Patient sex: F
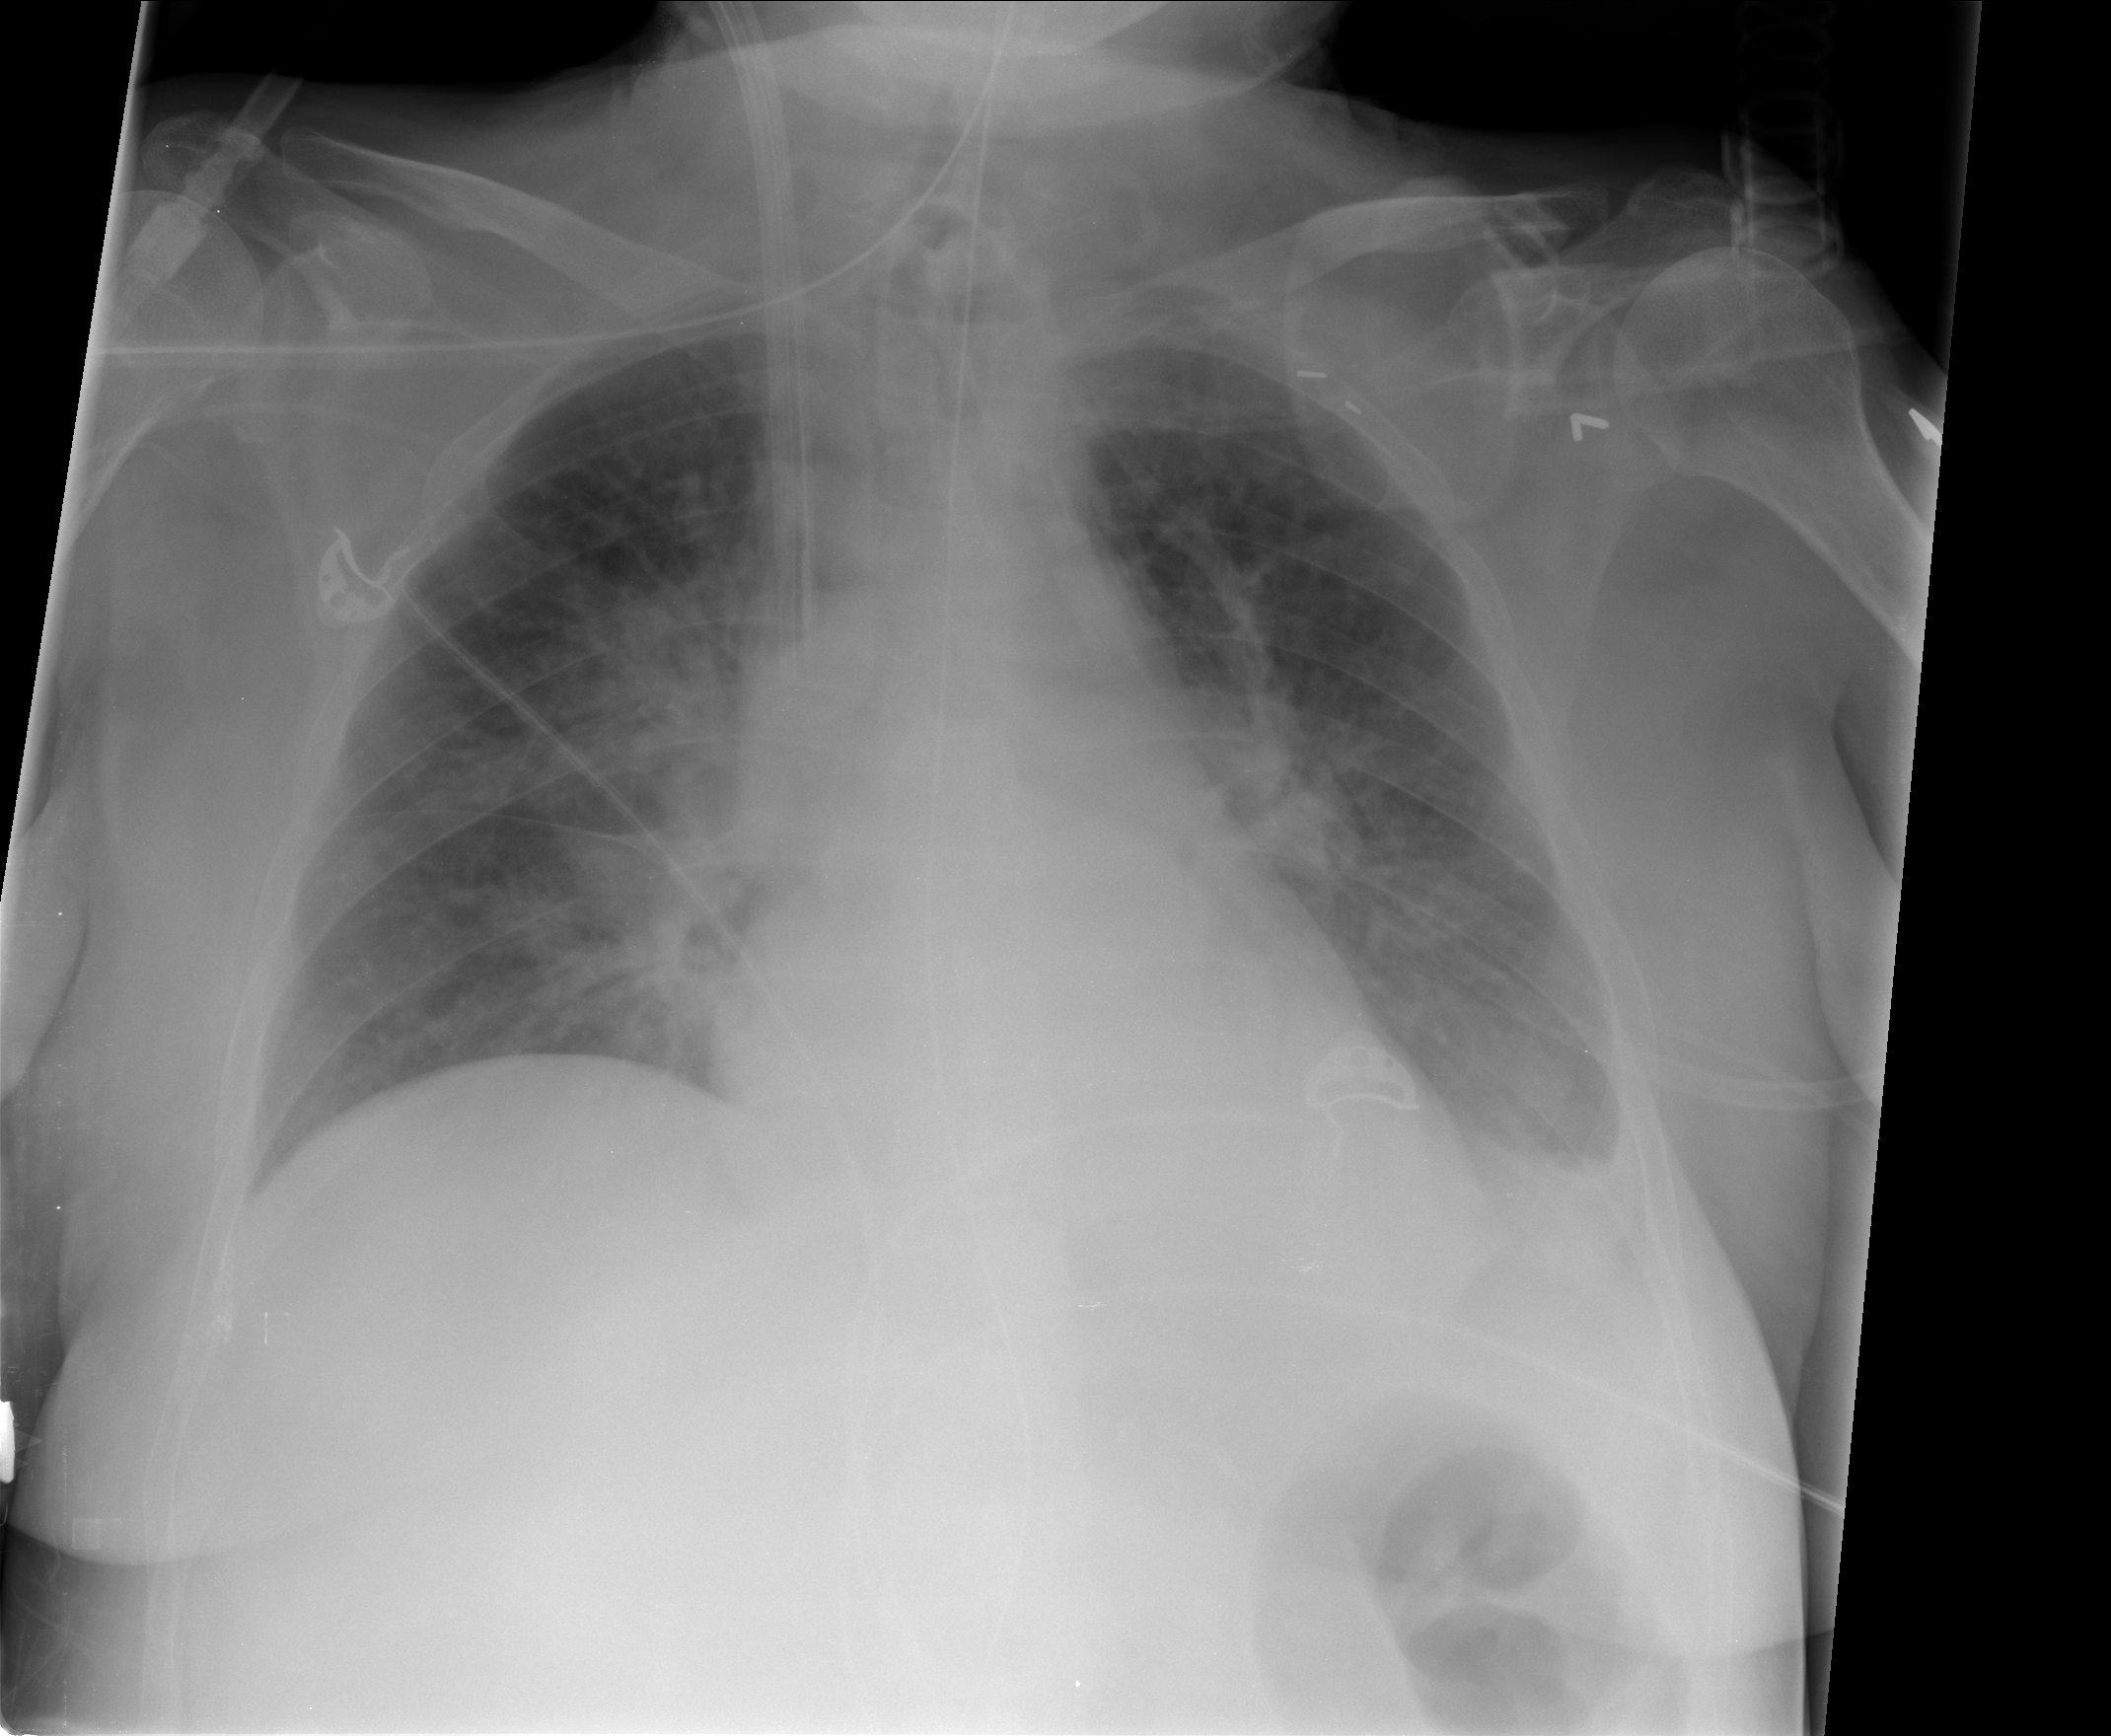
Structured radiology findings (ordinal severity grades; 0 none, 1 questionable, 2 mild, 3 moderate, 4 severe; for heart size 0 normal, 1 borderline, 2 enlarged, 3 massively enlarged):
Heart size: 2
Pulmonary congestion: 2
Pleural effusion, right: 0
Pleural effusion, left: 2
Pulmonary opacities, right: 2
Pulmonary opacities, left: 2
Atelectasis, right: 0
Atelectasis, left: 0